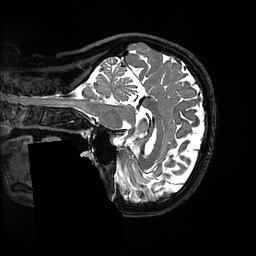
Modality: T2w
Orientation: sagittal
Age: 54
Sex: female
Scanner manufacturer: ge
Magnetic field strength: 3 T
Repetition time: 3.202 s
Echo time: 0.06623 s